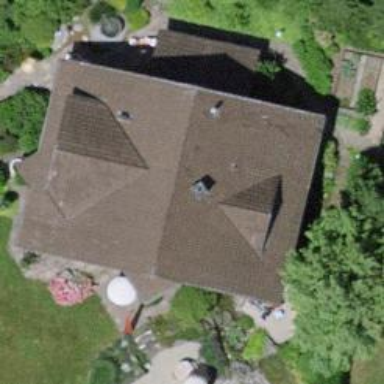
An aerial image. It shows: Simple house.